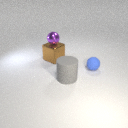
large gray rubber cylinder to the right of large brown metal cube